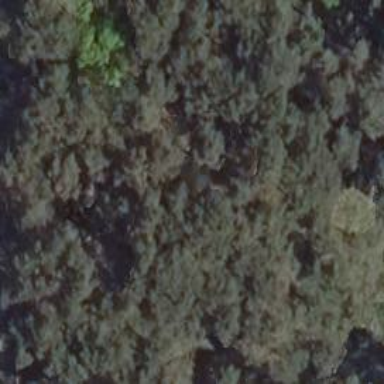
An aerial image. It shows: Forest area.